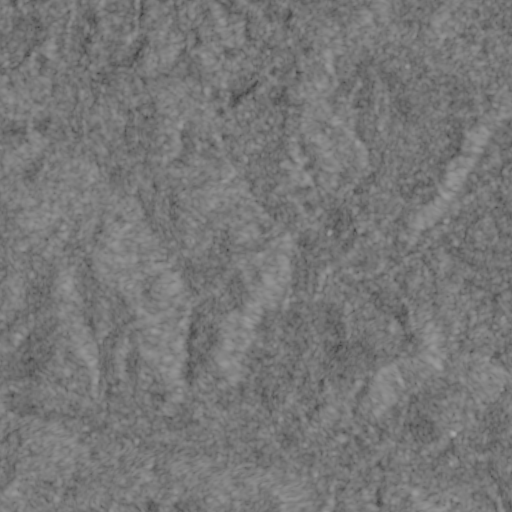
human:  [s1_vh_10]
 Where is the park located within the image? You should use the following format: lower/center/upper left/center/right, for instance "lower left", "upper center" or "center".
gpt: The park is located in the upper right of the image.
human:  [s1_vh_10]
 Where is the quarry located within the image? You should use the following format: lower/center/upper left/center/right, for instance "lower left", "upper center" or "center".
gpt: The quarry is located in the lower right of the image.
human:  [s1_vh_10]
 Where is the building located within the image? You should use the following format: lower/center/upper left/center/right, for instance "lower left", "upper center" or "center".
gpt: There is no building in the image.

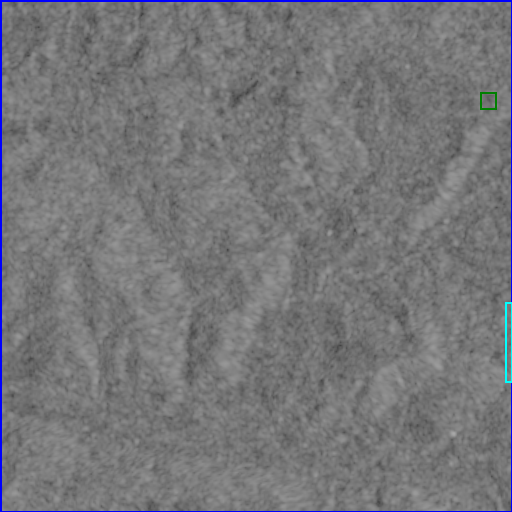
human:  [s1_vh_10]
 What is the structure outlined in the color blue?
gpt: The structure outlined in blue is a crop field.
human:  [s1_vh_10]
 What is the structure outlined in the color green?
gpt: The structure outlined in green is a park.
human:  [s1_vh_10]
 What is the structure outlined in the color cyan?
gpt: The structure outlined in cyan is a quarry.
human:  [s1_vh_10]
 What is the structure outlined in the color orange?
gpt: There is no orange outline.